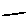
Label: line